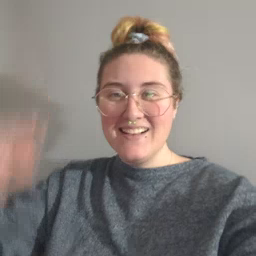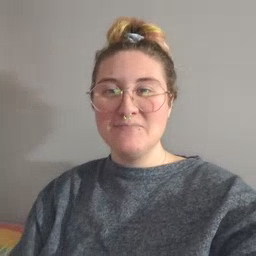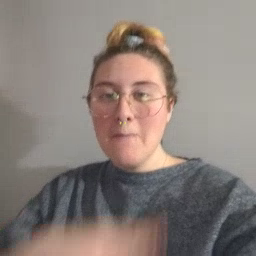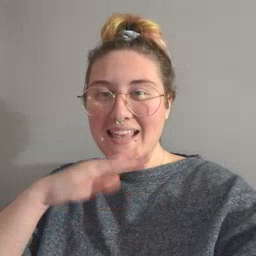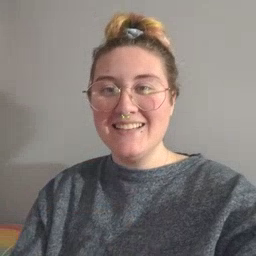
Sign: pig